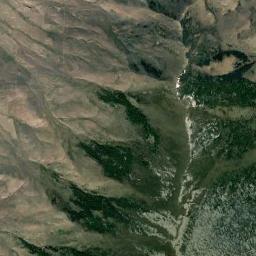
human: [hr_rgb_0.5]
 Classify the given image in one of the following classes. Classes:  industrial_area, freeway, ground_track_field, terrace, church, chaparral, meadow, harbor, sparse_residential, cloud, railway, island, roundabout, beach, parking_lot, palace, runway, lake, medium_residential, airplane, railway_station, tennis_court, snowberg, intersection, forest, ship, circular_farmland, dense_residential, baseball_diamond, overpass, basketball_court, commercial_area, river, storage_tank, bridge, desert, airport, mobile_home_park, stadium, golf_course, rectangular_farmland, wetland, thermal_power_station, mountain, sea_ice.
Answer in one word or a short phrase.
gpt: mountain